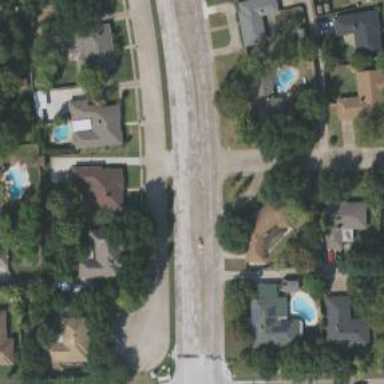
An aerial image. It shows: Secondary road with asphalt surface.